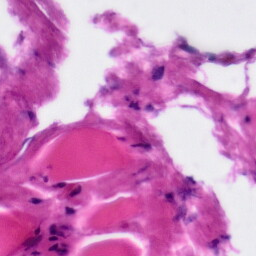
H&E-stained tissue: Tonsil